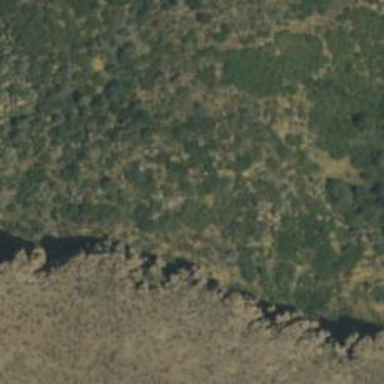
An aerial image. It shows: Cliff in nature.